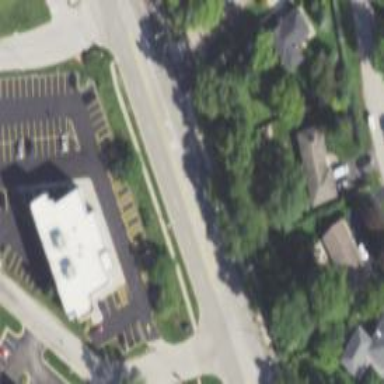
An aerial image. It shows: Parking space is available.